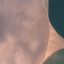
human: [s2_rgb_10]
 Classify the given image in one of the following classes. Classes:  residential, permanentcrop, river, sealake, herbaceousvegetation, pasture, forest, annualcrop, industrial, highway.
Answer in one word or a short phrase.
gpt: AnnualCrop